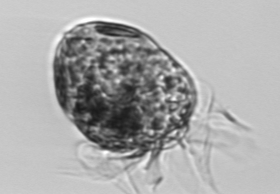
Label: Strombidium_morphotype1